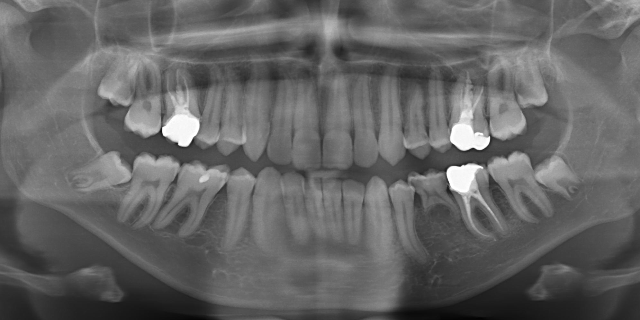
adult